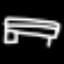
Label: bed